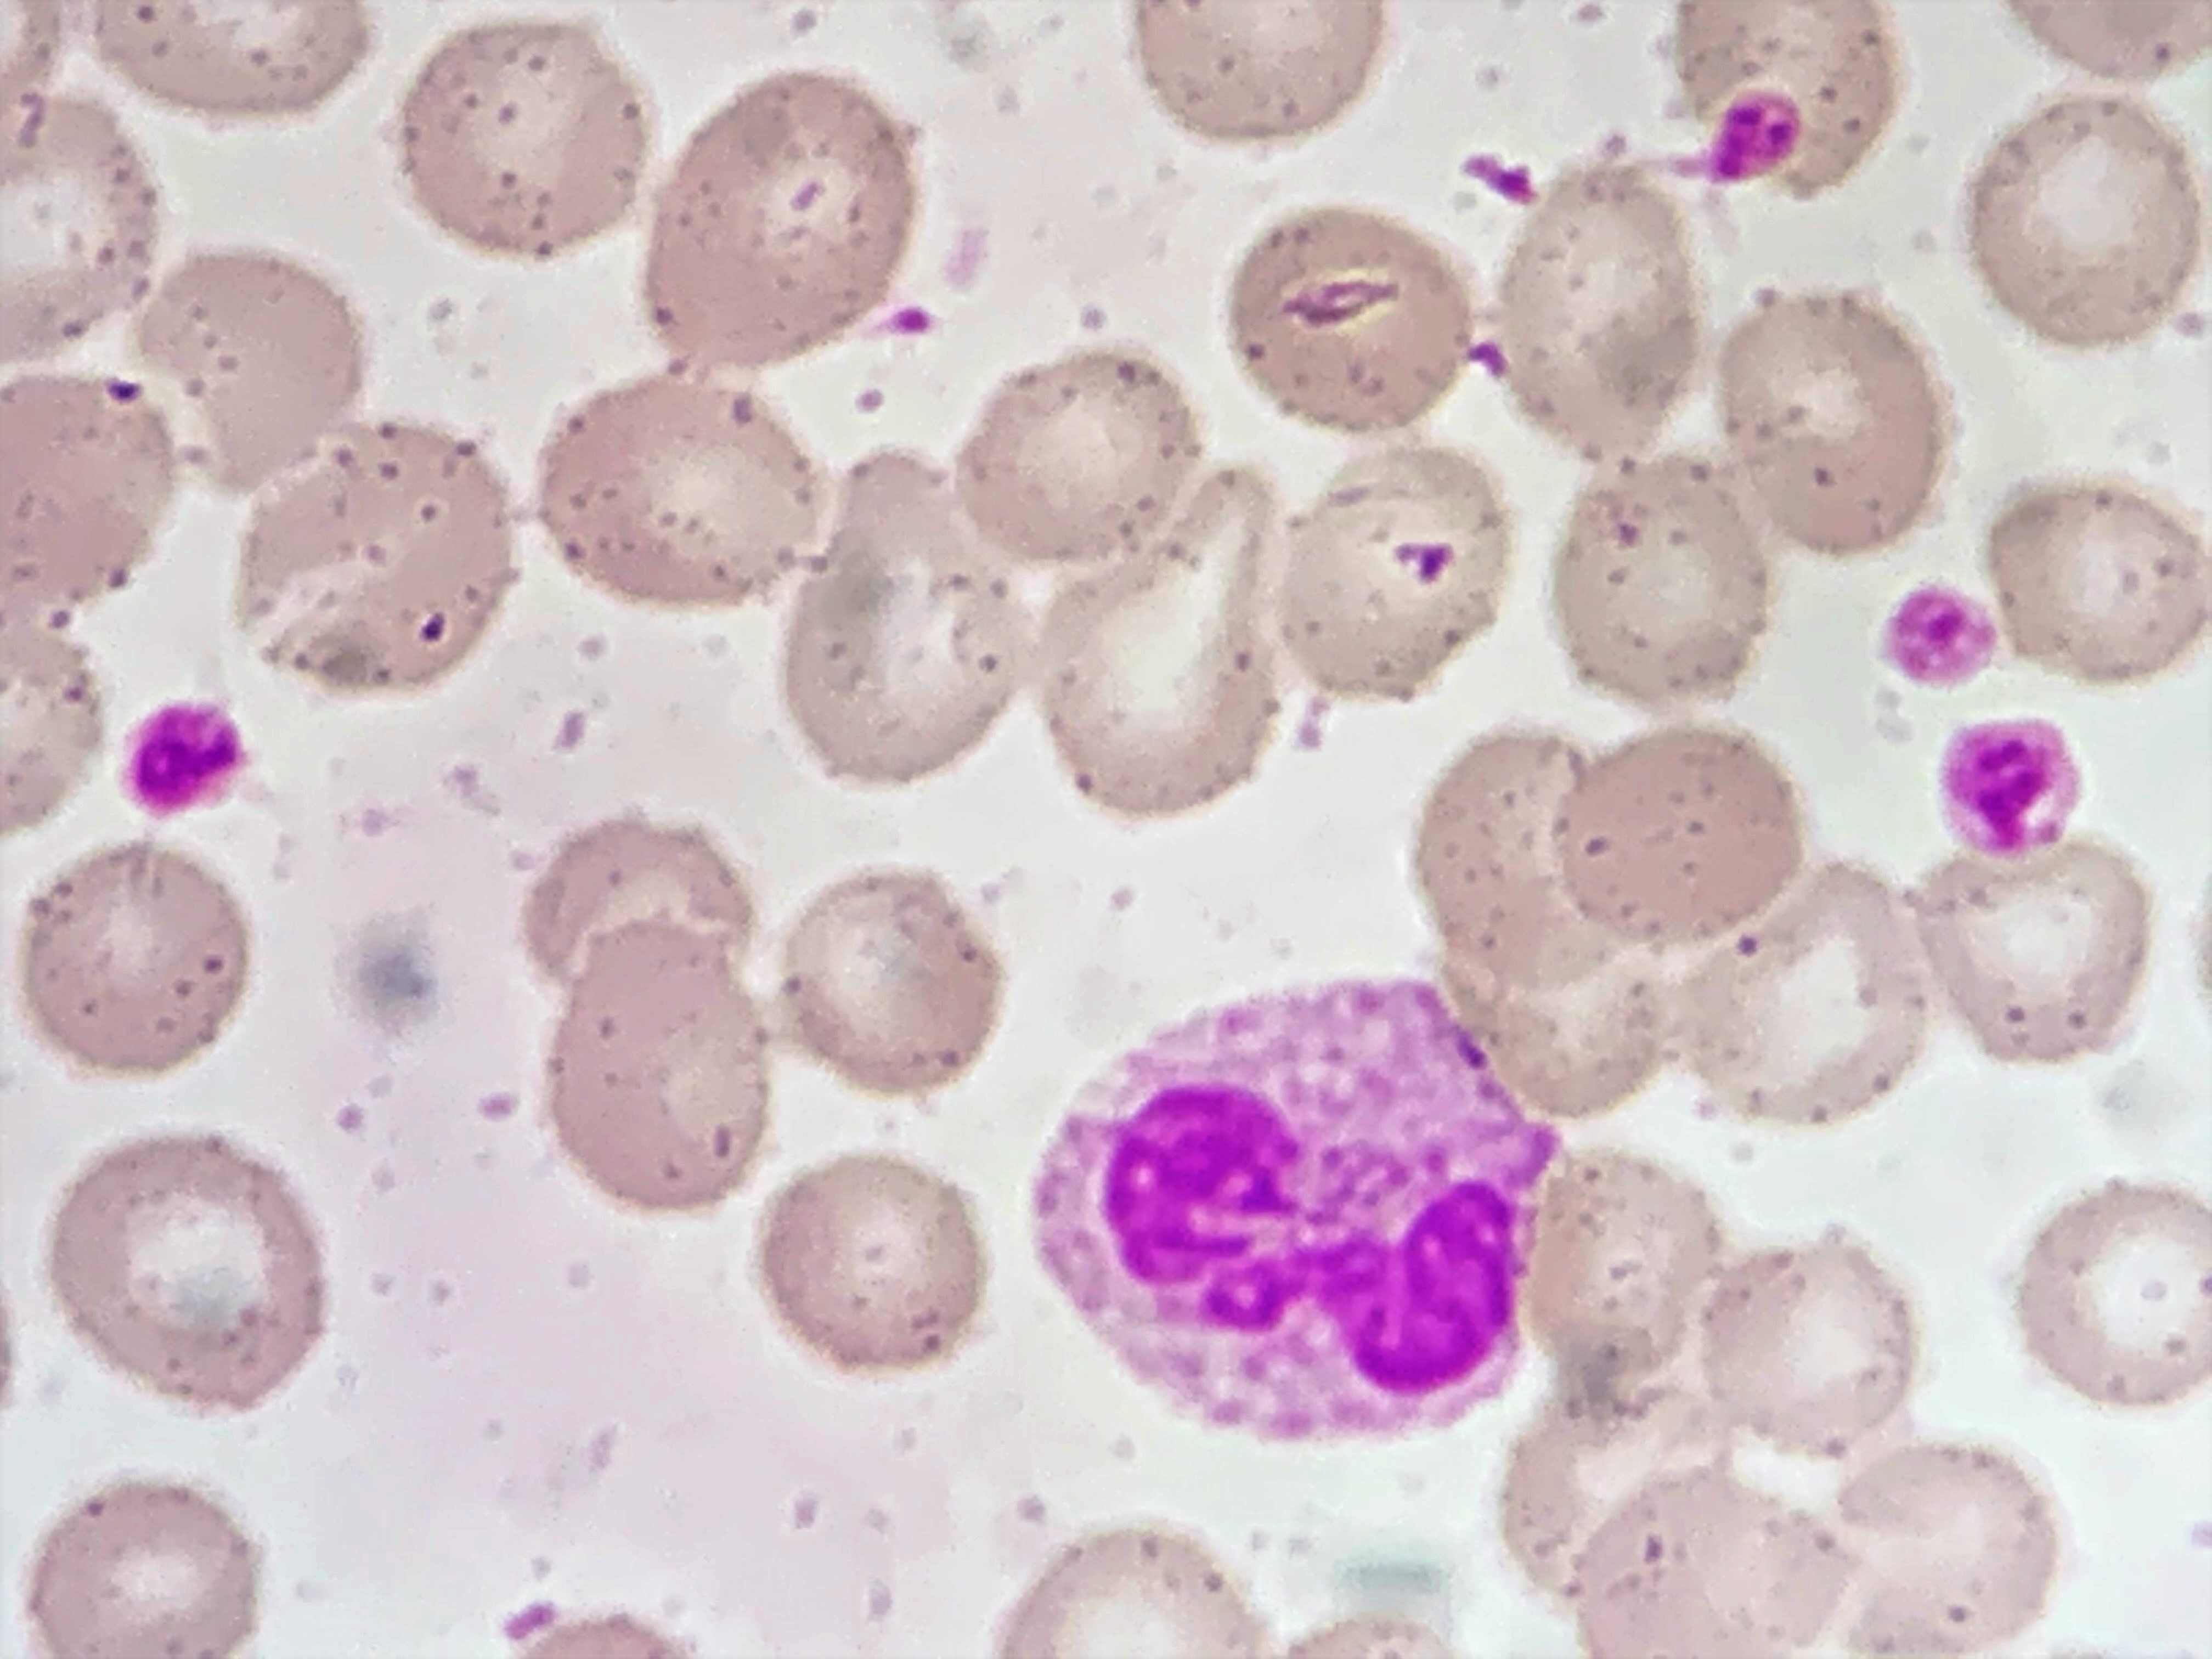
Cell type: NEUTROPHILS